I will show an image sequence of human cooking. I have annotated the images with numbered circles. Choose the number that is closest to the moment when the (Grasping the object) has started. You are a five-time world champion in this game. Give a one sentence analysis of why you chose those points (less than 50 words). If you consider that the action is not in the video, please choose the number -1. Provide your answer at the end in a json file of this format: {"points": []}
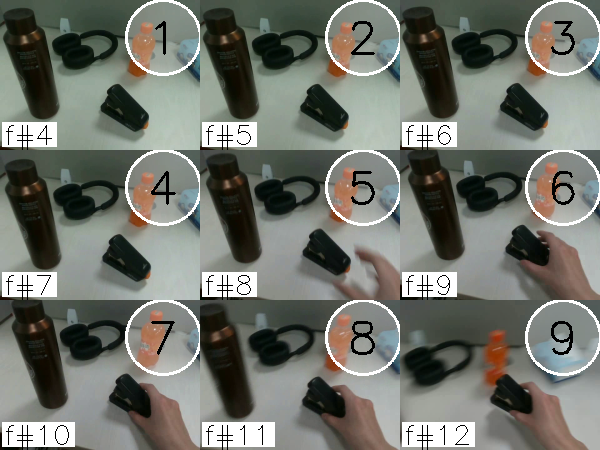
Frame 7 shows the clearest moment of hand-object contact.
{"points": [7]}